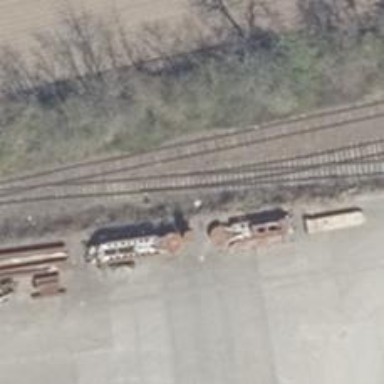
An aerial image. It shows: Railway spur service.